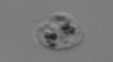
Label: Amoeba